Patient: sex F, age 57
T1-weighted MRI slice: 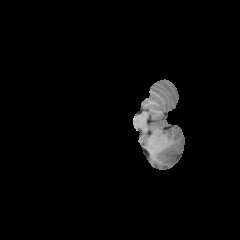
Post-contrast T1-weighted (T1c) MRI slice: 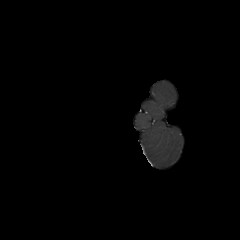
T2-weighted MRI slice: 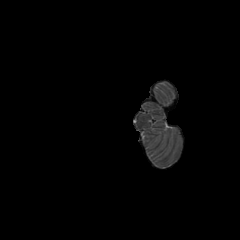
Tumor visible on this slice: no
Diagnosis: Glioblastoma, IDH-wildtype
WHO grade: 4